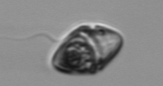
Label: Gyrodinium